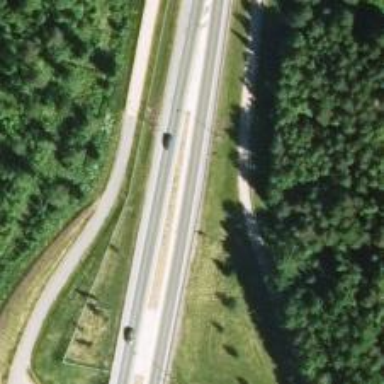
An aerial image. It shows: Trunk highway.